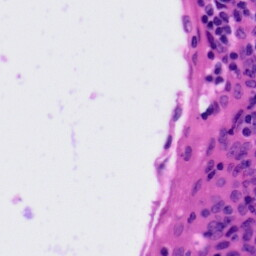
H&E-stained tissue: Tonsil